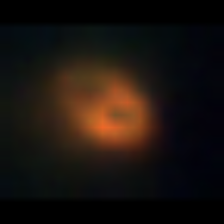
Taxon: Unknown_phyto
Group: Unknown